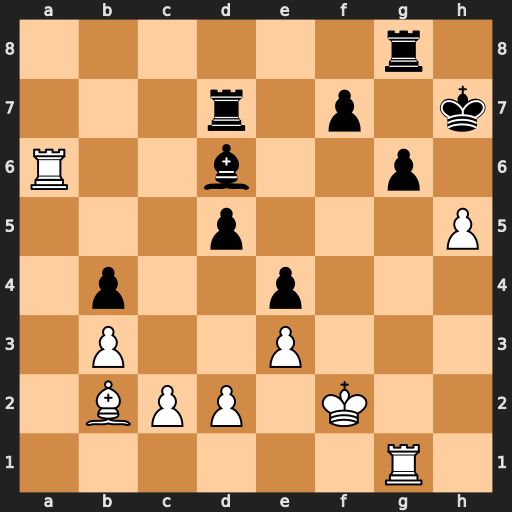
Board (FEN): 6r1/3r1p1k/R2b2p1/3p3P/1p2p3/1P2P3/1BPP1K2/6R1
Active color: w
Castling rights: -
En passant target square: -
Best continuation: hxg6+ Rxg6 Rh1+ Rh6 Rxh6+ Kxh6 Be5